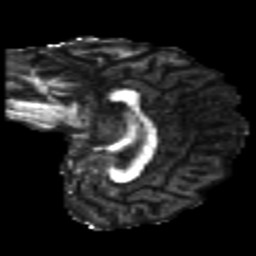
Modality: FA
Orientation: sagittal
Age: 23
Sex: female
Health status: healthy
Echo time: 0.074 s